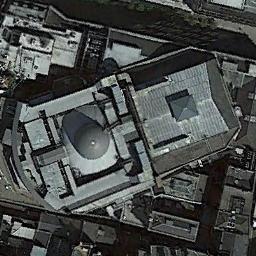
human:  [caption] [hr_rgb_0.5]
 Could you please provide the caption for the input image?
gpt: The church with a circular roof is next to some buildings .

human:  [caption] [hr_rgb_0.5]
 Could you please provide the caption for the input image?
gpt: This is a church that looks like a cross from above .

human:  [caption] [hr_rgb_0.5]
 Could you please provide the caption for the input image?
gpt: The church with a circular dome and the rest of the church has some gray roofs .

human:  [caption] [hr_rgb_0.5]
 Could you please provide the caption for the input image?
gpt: A gray, Approximately rectangular roof with a round and pyramidal church on the main house and surrounding buildings .

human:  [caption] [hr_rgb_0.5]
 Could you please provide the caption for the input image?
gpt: A church surrounded by many buildings on urban area .